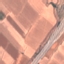
Land use / land cover: Highway